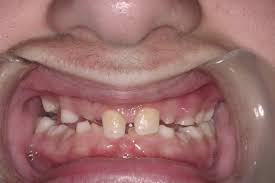
Condition: hypodontia